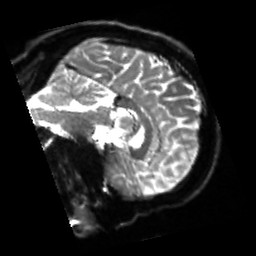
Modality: sbref
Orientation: sagittal
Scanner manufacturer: siemens
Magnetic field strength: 3 T
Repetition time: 4 s
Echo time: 0.0594 s